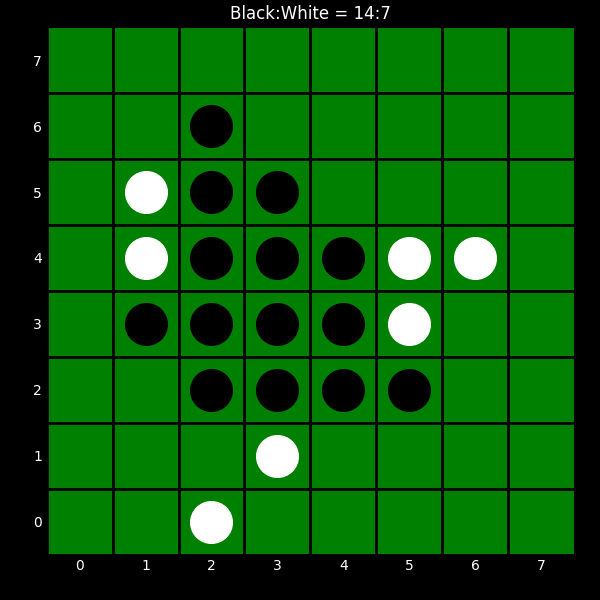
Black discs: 14
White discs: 7